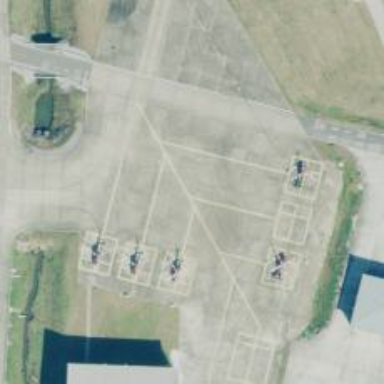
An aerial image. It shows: Image of helipad at airport.